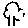
Label: tree